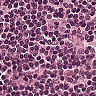
Metastatic tissue present: no